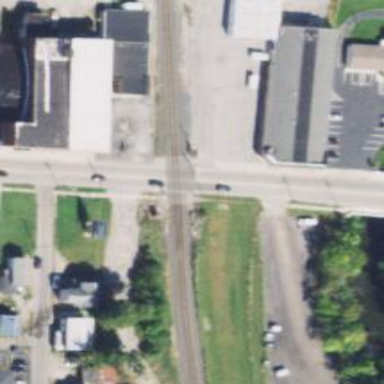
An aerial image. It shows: Railway crossing.